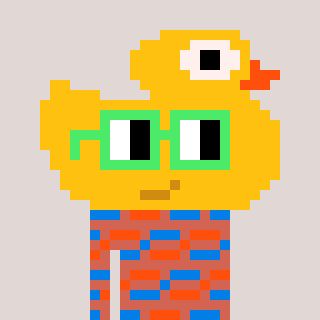
a pixel art character with square light green glasses, a ducky-shaped head and a peachy-colored body on a warm background